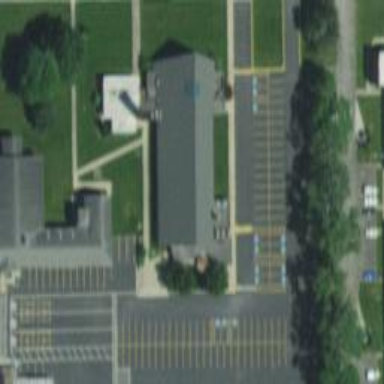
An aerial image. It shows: Building that serves as place of worship.